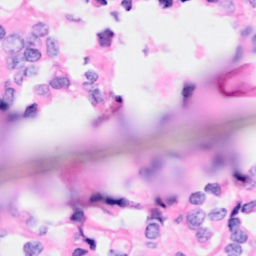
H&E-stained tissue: Breast